Question: I want to make a grid with a specific amount of buttons.
I know how many buttons there are need to be because I get the number of rows and columns.
I could do a loop, but I don't know how you can place buttons next to eachother and underneath.
Secondly, the buttons need a Text and an Id, text is no problem, but how do you give them an id?
And at last, and probably most difficult, it can occur that there are a lot of rows, so that a scrollbar should be available.
At the end it should look something like this:

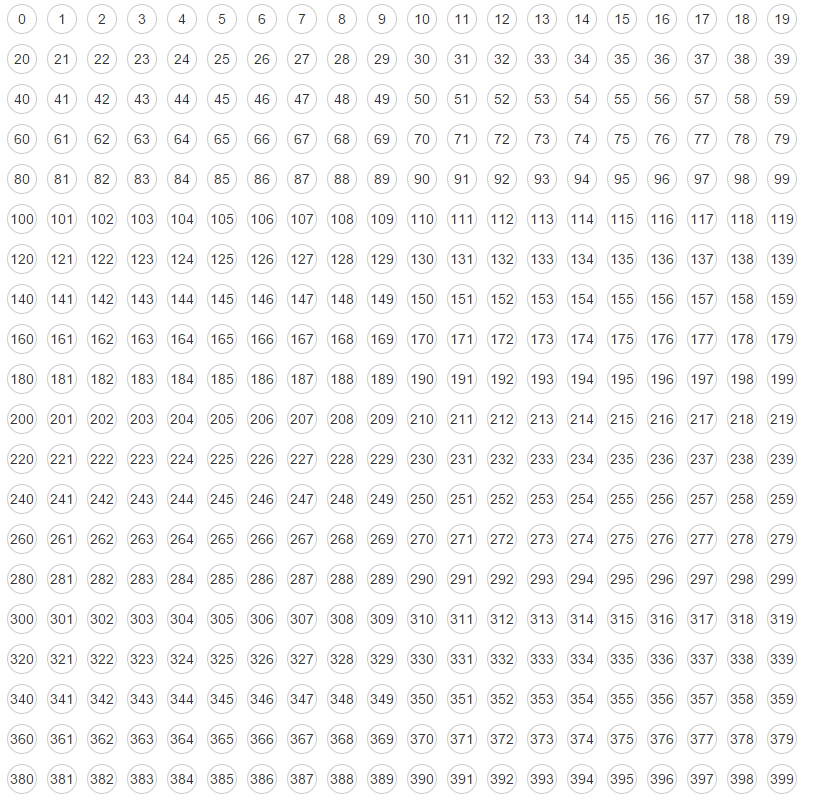
Answer: '''
@Override
public void start(Stage stage) {
GridPane grid = new GridPane();
grid.setPadding(new Insets(BUTTON_PADDING));
grid.setHgap(BUTTON_PADDING);
grid.setVgap(BUTTON_PADDING);
for (int r = 0; r < NUM_BUTTON_LINES; r++) {
for (int c = 0; c < BUTTONS_PER_LINE; c++) {
int number = NUM_BUTTON_LINES * r + c;
Button button = new Button(String.valueOf(number));
grid.add(button, c, r);
}
}
ScrollPane scrollPane = new ScrollPane(grid);
stage.setScene(new Scene(scrollPane));
stage.show();
}
'''